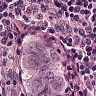
Metastatic tissue present: yes